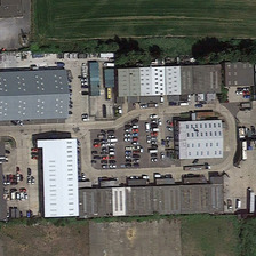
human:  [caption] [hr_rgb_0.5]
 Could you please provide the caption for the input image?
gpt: Some buildings are around the parking lot in the industrial area.

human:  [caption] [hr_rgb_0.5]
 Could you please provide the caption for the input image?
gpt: Some of the buildings are located in parking lots in industrial areas.

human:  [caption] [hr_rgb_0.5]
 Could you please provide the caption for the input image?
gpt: Some buildings are around the parking area of the industrial area.

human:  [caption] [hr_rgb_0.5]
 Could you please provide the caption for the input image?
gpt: Some buildings are around a parking lot in an industrial area.

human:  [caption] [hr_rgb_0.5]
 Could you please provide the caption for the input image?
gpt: Some buildings are to the REDOR of a parking lot in an industrial area.